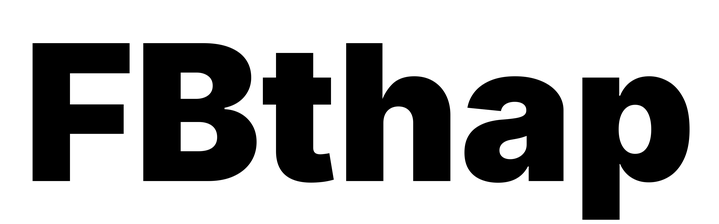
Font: Inter_Black